Question: I'm dealing with a pretty complex workflow that I want to represent as a JavaScript data structure. The flow is essentially a set of questions and answers where the answer to one question affects which question is asked next. The following is a basic example of what the flow might look like:

I'm not sure how to convert this flow into a JavaScript object that's easy to work with. I would ideally like to have a structure that's easy to loop/recurse through and that is easily modifiable, so that if someone wanted to change the flow at a later point, they could do so without having to make too many changes.
I feel like this is some sort of weird tree structure where nodes can have more than one parent. (I'm not sure what data structures like this are called.)
Anyway, the only idea I've had is to assign an ID to each node, and then create an array of node objects like the following:
'''
{
id: 5,
parents: [2, 3],
children: [6, 7, 8]
}
'''
However, that seems really inflexible when it comes to looping through the node objects (I could be wrong though).
If anyone could please offer some instruction/guidance on what kind of data structure(s) I should look into and possibly how to implement them in JavaScript, I would be greatly appreciative.
Thank you very much in advance.
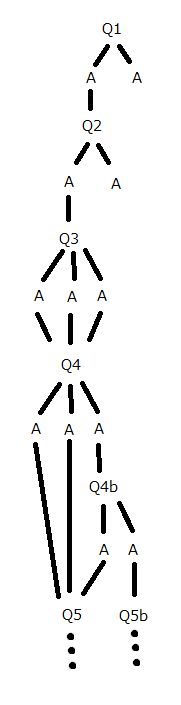
Answer: Your initial idea will fit your scenario. Also, you already answered your own question regarding the data structure: <URL>. I would stick with it.
There's only thing I would change: I don't think you need to save the parents, unless you have to go back from an answer to a question.
If this is the case you have a <URL> and this is the only structure I can think of in terms of your scenario.
There are a few frameworks out there who take care of implementing and visualizing this graphs in JS, refer to <URL>.
If you are going to implement this structure on your own, here's some (really basic) code to get you started:
'''
var graph = graph || {};
graph.nodes = [
{id:1, children:[2,3]},
{id:2, children:[]},
{id:3, children:[4]},
{id:4, children:[]}
];
//Returns the next question-id for an answer-id
//or -1 if this was the last answer
graph.nextQForA = function(aId) {
for(var i = 0; i < graph.nodes.length; i++)
{
if(graph.nodes[i].id === aId && graph.nodes[i].children.length > 0 )
return graph.nodes[i].children[0];
}
return -1;
}
'''
Usage as displayed here (Chrome console):

The traversal may as well be done recursively instead of iterative.